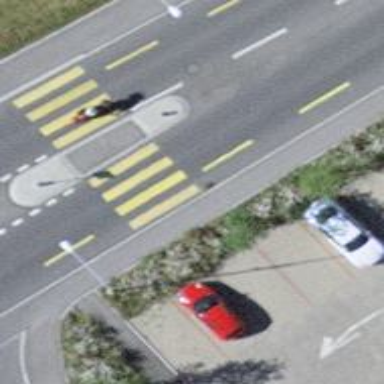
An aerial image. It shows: Footway with zebra crossing.